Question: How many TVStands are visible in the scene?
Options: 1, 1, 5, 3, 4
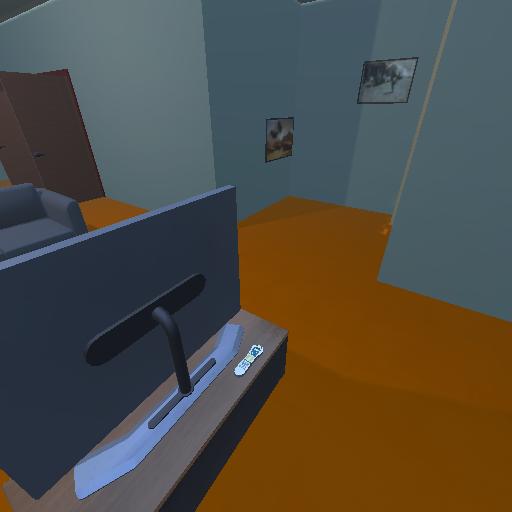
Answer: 1